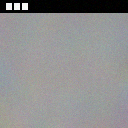
Screen state: on